Question: I'm having some issues when I'm trying to delimit a area in html5 canvas, I have this img:

I want to get transparency only in white parts of img, not on all img.
I'm drawing the img in this part of code:
'''
this.draw = function(){
context.save();
context.drawImage(sniperScoop, 0, 0, w,h);
context.restore();
}
'''
That is possible using HTML 5 Canvas/Javascript ?
Thanks!
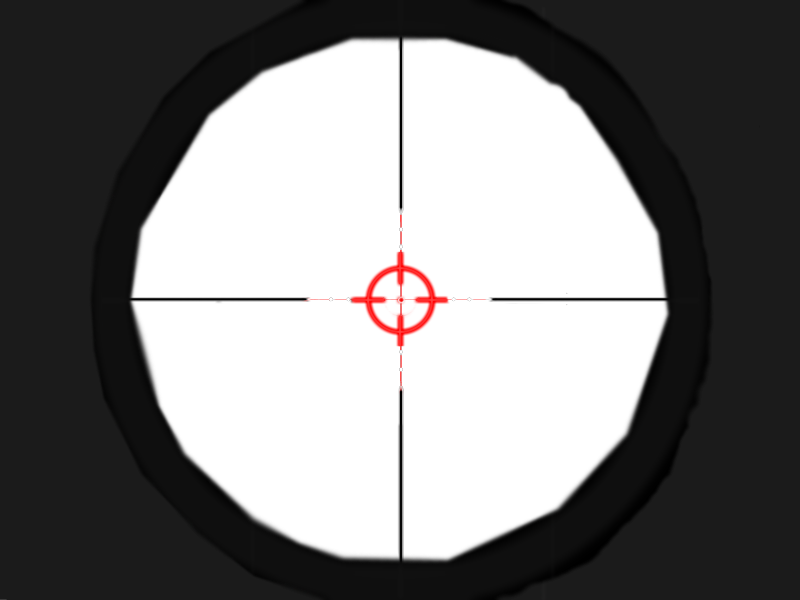
Answer: If I were you, I'd just edit the image with a program like gimp and cut out the white part. Is there any reason not to do it this way?